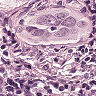
Metastatic tissue present: yes